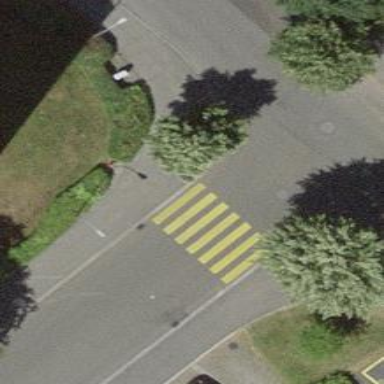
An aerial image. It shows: Unmarked road crossing.